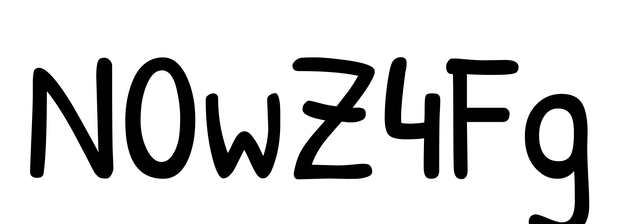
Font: PatrickHand-Regular